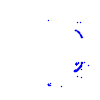
Particle: kaon